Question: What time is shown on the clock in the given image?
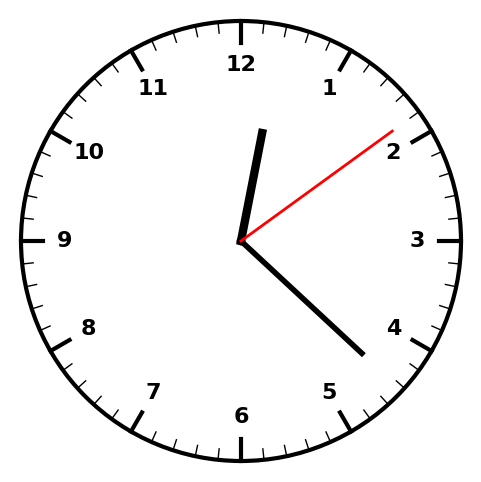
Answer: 12:22:09